Question: How I record an action for this function?
Basically I have to do this and others actions everyday and always is the same.

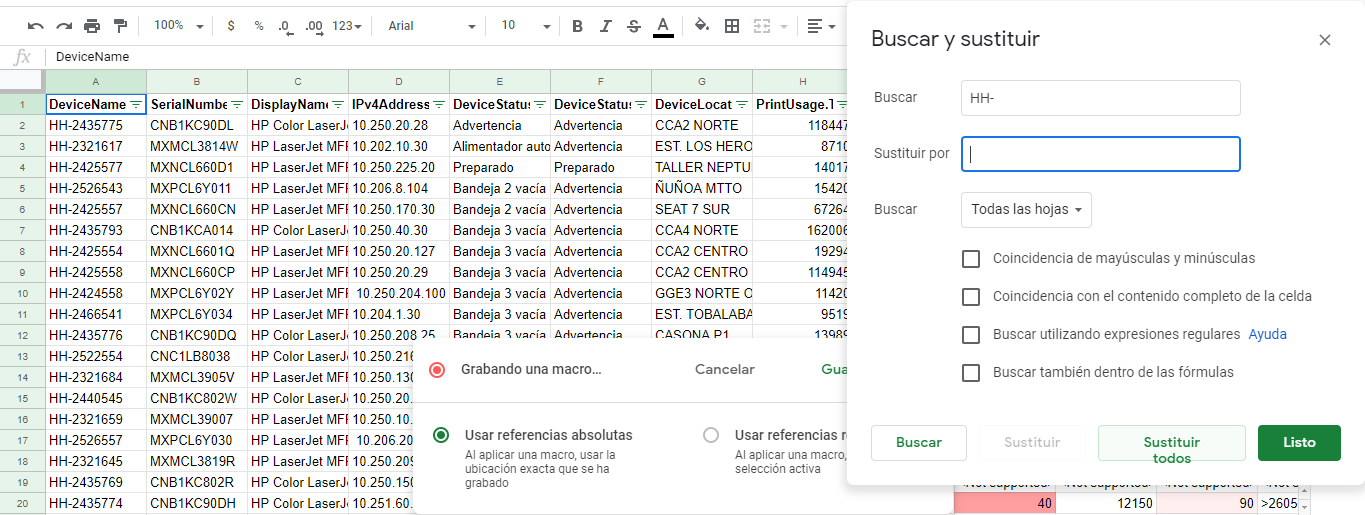
Answer: > searching and replacing does not record in google sheets
That is right, the find and replace function is not accessible via Google App Scripts and is not therefore able to be recorded. You need to create your own code to accomplish a behavior similar to the behavior you want manually.
Here is one of many example ways of doing it: <URL>